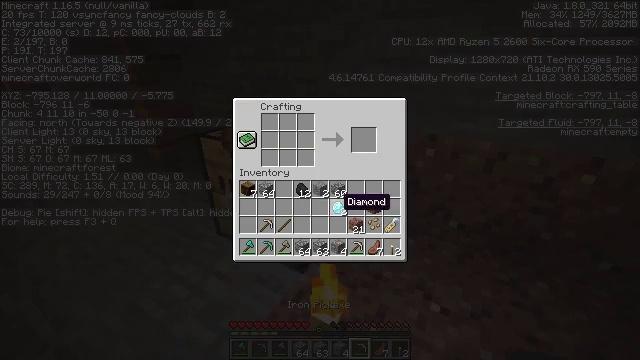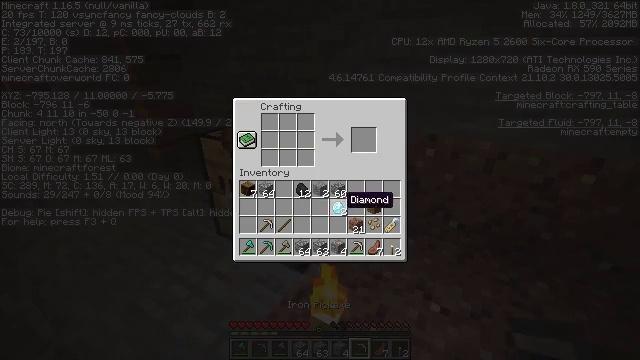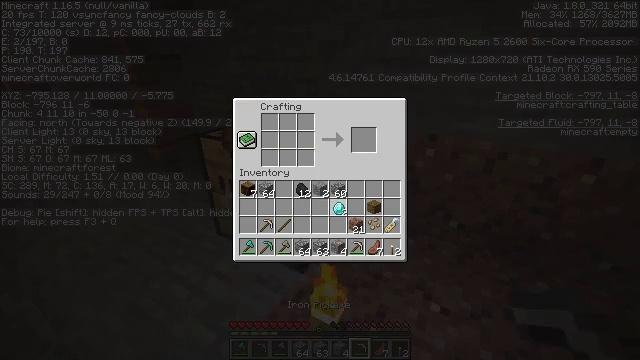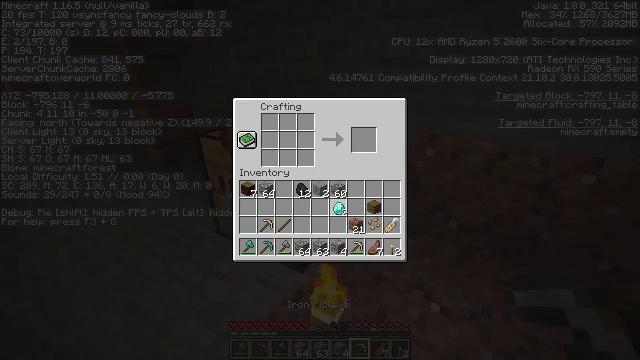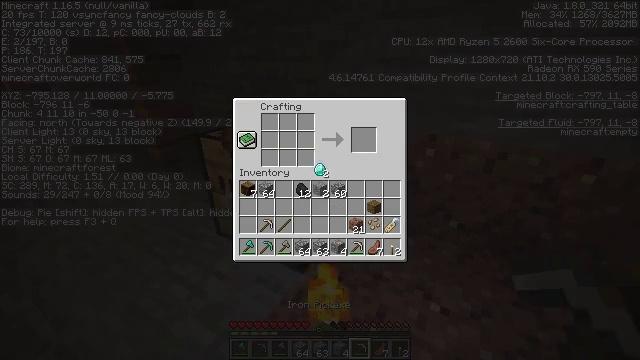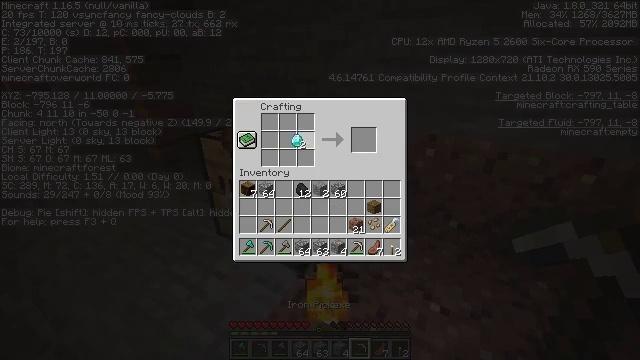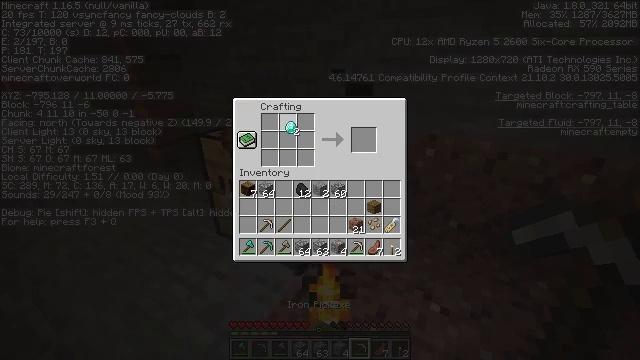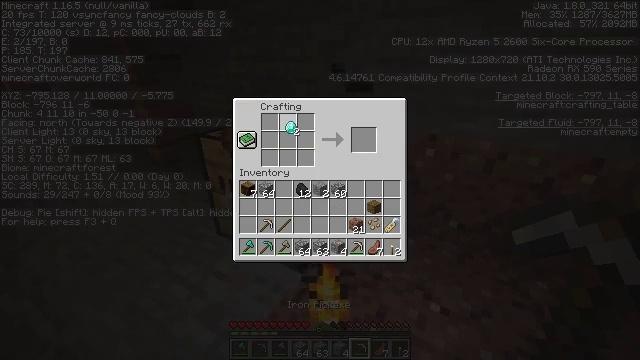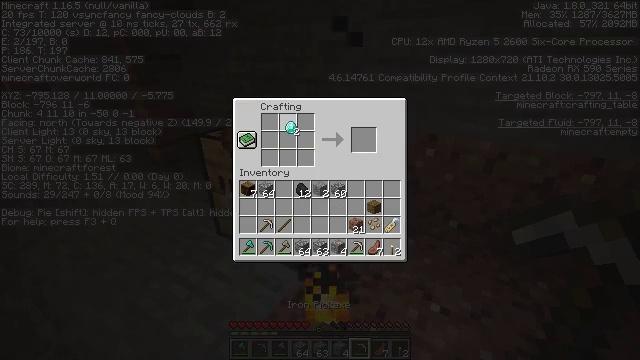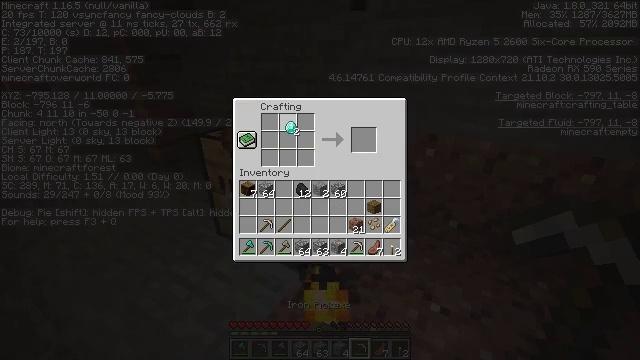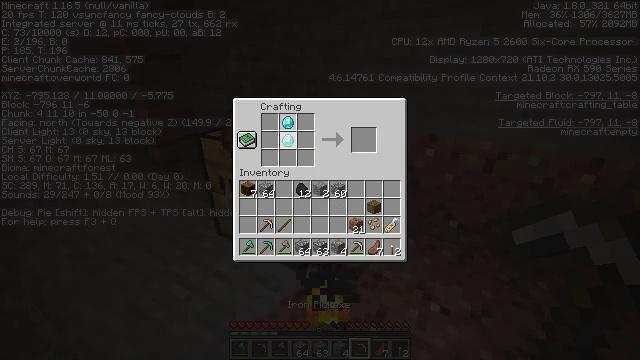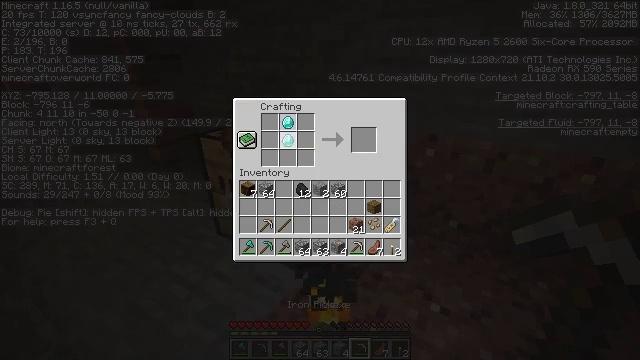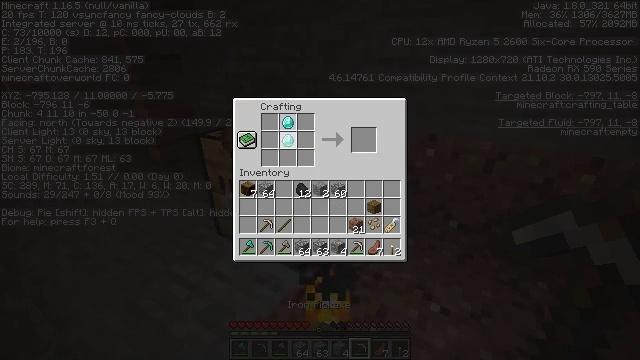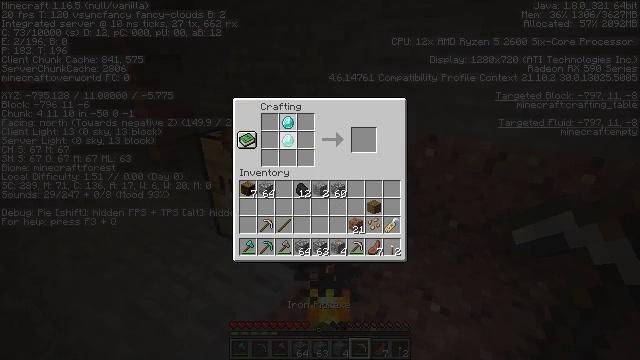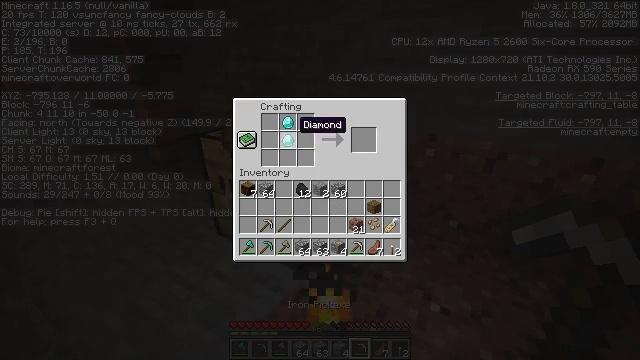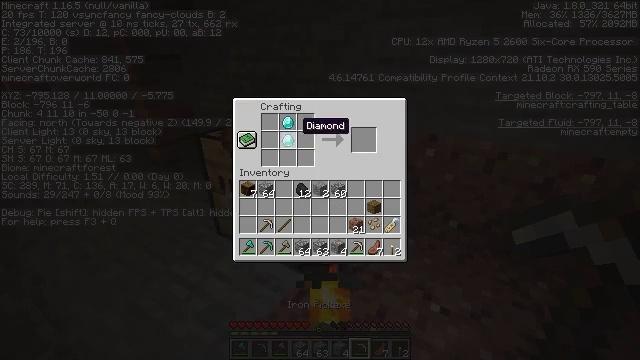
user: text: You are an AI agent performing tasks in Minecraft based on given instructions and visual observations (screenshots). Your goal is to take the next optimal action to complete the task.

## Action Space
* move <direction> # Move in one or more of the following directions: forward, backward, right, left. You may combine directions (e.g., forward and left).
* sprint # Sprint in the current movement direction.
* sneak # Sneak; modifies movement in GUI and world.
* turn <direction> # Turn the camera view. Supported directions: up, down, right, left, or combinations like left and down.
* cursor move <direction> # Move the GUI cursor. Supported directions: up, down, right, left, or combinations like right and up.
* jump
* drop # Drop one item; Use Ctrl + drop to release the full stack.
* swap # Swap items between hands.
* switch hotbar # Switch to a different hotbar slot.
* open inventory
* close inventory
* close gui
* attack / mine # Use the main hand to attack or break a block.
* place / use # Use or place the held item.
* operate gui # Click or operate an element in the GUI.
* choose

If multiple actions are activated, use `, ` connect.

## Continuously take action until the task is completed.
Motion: motion action
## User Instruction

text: Open the crafting table to make a diamond sword.
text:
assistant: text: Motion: no_op
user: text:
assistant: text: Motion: operate gui
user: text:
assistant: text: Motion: operate gui
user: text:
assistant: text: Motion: cursor move left and up, operate gui
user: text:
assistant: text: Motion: cursor move left and up
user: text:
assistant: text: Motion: cursor move up
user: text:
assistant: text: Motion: no_op
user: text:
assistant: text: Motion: choose
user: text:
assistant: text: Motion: choose
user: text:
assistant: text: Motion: cursor move down, choose
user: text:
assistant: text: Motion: choose
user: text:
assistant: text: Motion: choose
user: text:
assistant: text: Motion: choose
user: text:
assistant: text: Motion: no_op
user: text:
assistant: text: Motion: no_op
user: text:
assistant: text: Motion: cursor move down
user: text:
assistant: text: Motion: cursor move down
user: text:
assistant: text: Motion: cursor move down
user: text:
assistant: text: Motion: no_op
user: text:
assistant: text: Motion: no_op
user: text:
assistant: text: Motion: no_op
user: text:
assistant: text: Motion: no_op
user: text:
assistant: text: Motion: no_op
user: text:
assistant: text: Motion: operate gui
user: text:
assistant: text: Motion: cursor move up, operate gui
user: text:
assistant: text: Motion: cursor move up
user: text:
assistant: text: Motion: cursor move up
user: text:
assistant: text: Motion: cursor move up
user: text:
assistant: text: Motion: operate gui
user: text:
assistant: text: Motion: operate gui